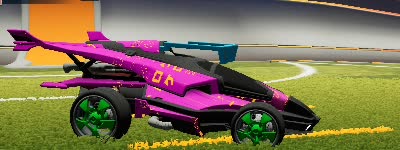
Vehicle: aftershock